Question: Here's a screenshot of my load job. it says "Unexpected. Please try again." without any additional information. Is there some way to get more detail? or can someone at google take a closer look at the logs and tell my why it failed?
bq shows:
Job tzgqnxt:job_016afefcfc0a42089822d621cf3d6ace
Job Type State Start Time Duration Bytes Processed
---
load FAILURE 27 Jul 10:32:05 2:00:09
Errors encountered during job execution. Unexpected. Please try again.

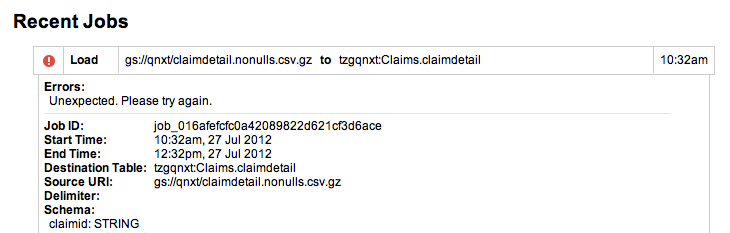
Answer: Given that this job was killed at almost exactly 2 hours, it looks like you hit the two hour limit for import and export jobs. This job likely shouldn't have taken 2+ hours though -- I looked at the job logs, it looks like we encountered some problems with the CSV at about 5.5 million rows. Is there any chance you could give me (tigani@google.com) read access to the file in google storage so that I can debug further?